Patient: sex M, age 45
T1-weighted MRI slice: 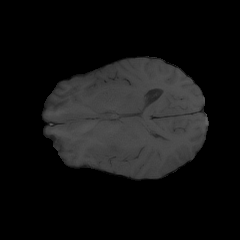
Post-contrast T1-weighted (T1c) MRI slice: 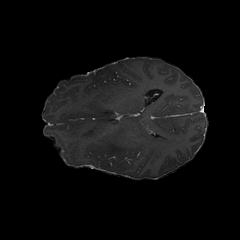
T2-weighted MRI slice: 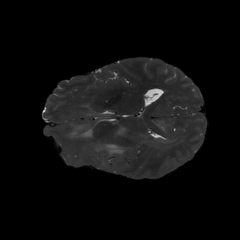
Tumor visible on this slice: yes
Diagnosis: Astrocytoma, IDH-mutant
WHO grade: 3